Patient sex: M
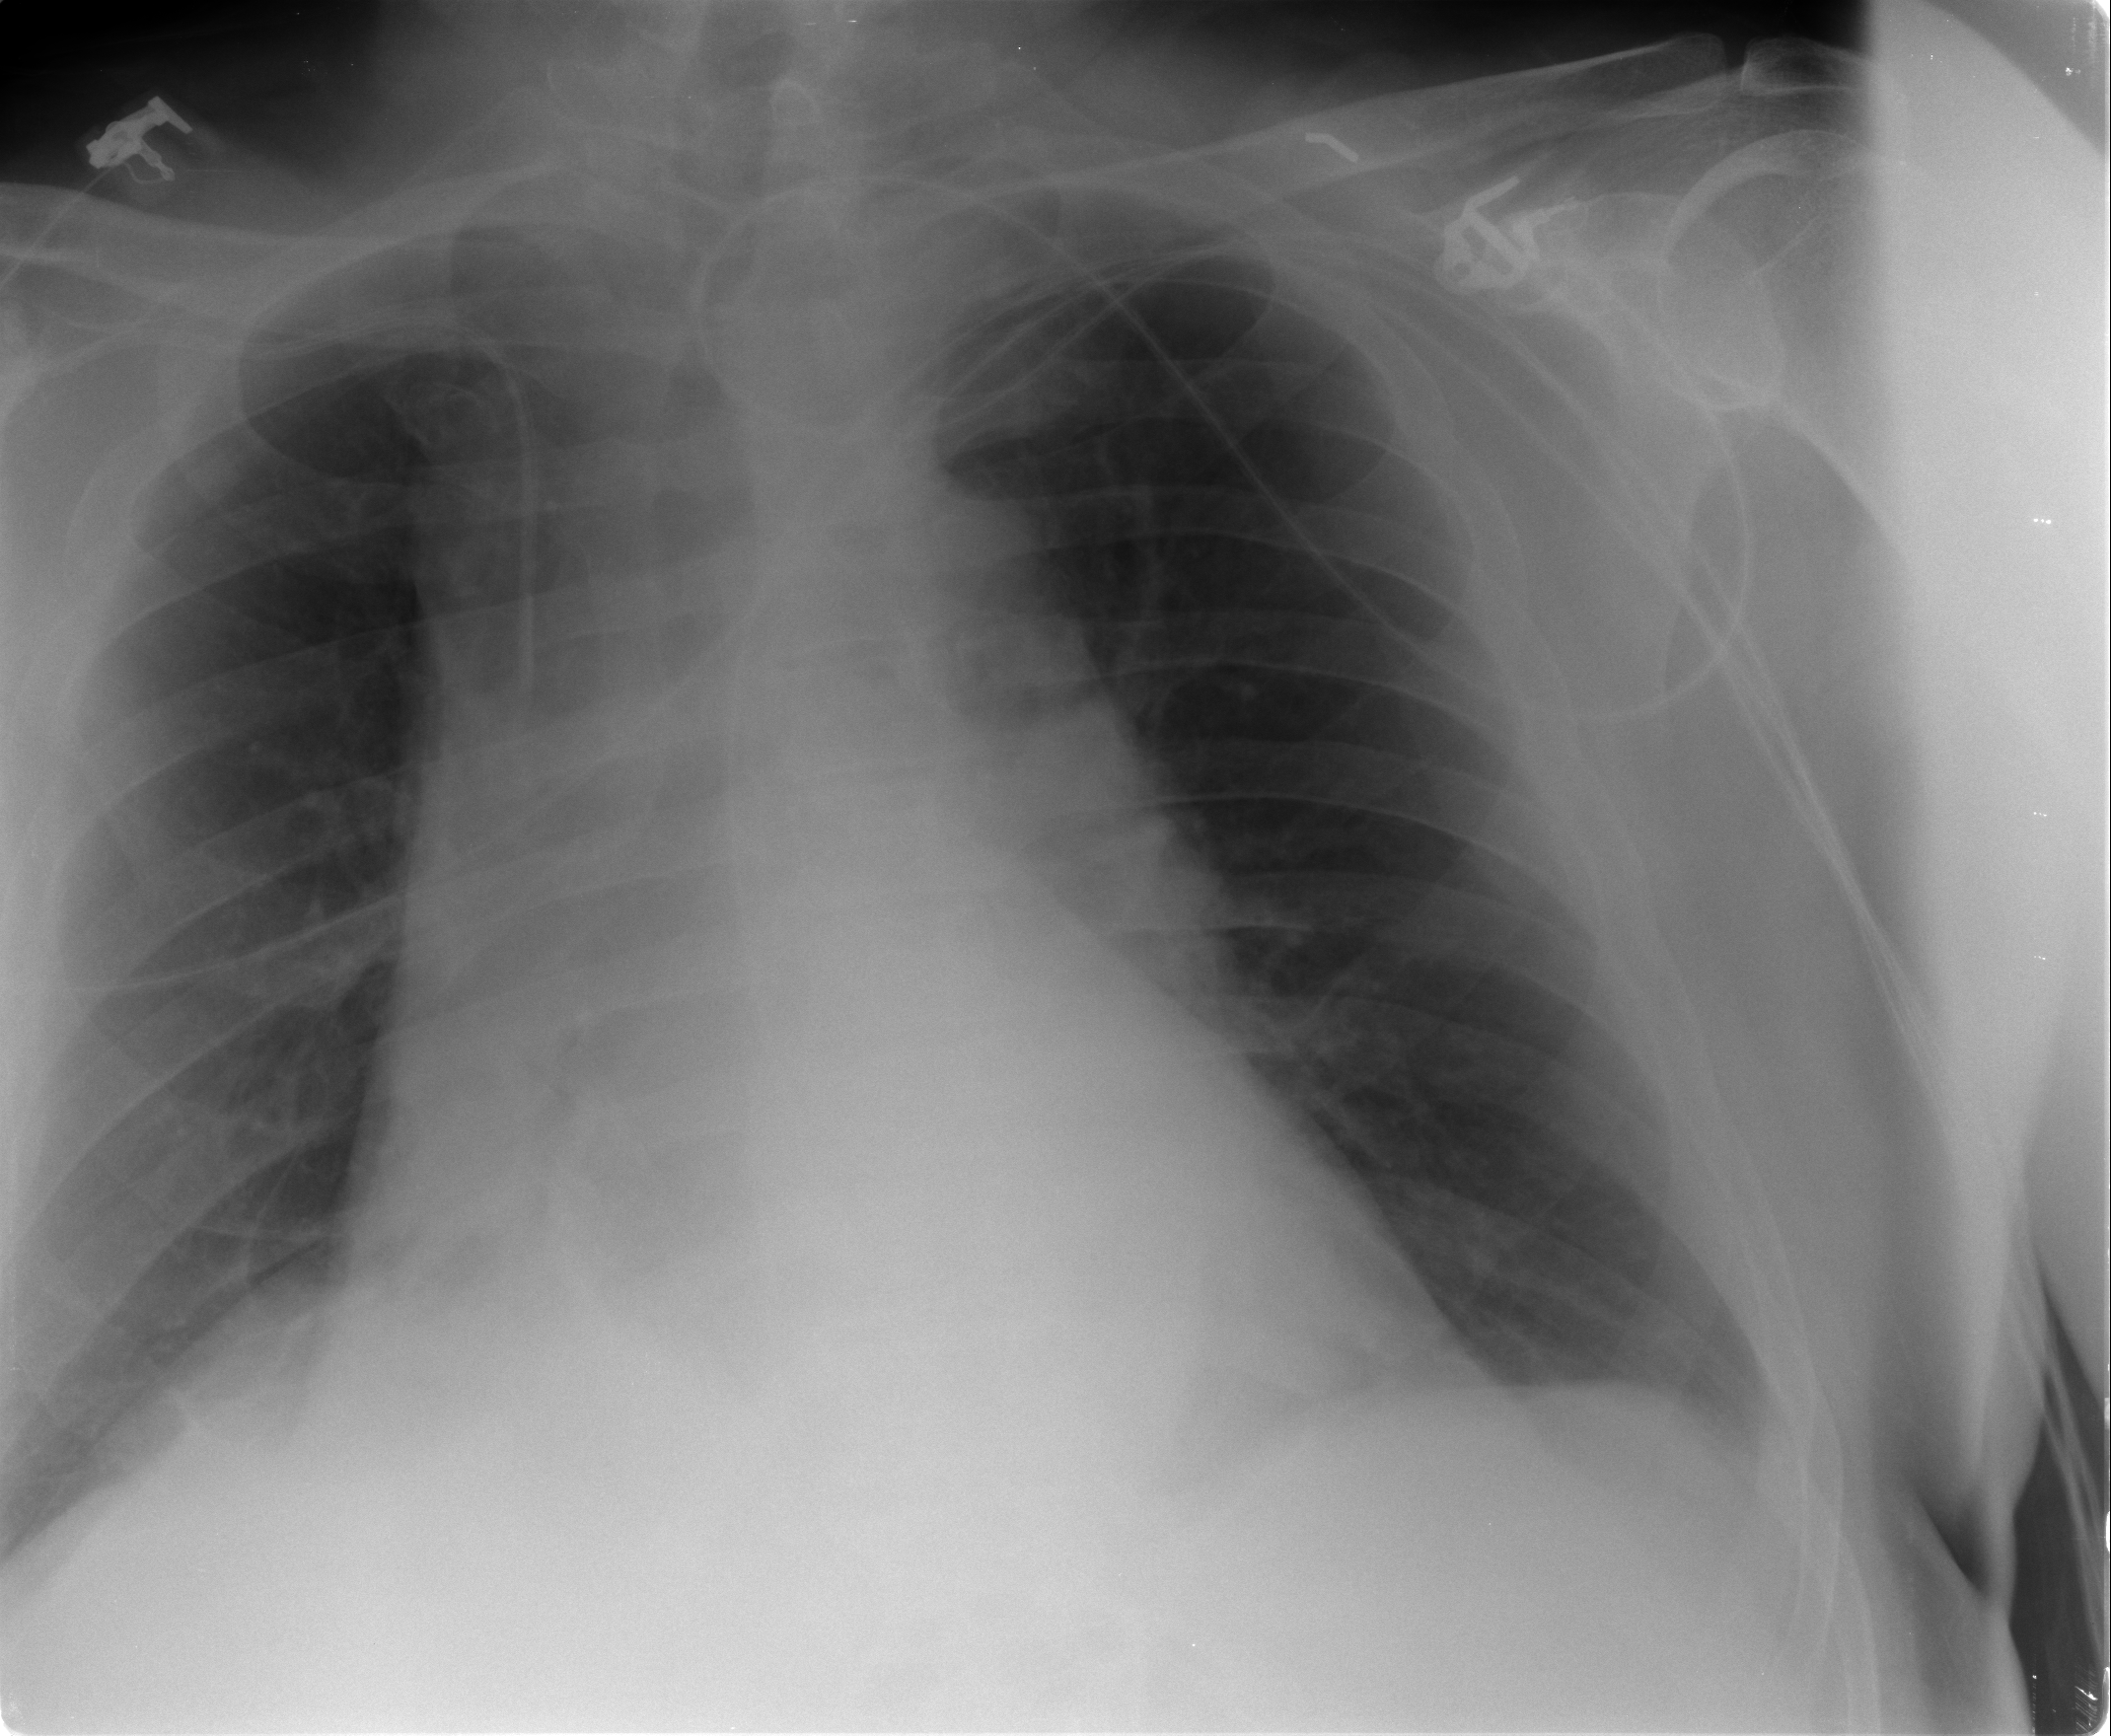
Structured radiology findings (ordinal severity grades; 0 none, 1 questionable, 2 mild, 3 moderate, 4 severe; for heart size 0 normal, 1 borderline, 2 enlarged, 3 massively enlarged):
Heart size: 2
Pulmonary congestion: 1
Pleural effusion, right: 2
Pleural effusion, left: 2
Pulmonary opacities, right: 1
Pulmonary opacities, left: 1
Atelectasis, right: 2
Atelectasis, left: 2